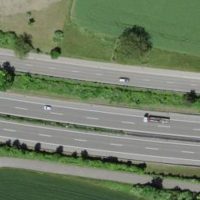
EUNIS habitat code: 57
Species observed at this site:
Falco tinnunculus